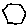
Label: hexagon